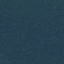
Land use / land cover class: Forest